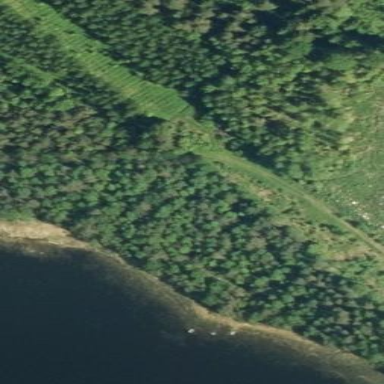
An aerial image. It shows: Mixed leaf woodland.